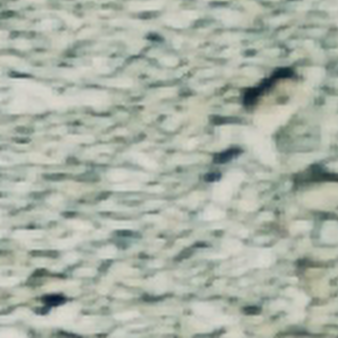
Label: other